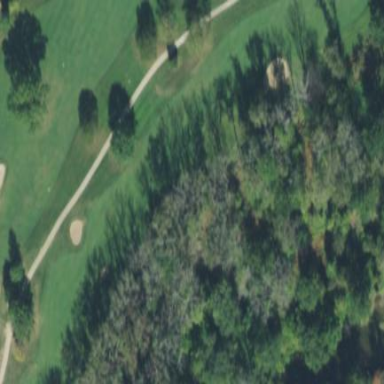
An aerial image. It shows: Golf fairway surrounded by grass.